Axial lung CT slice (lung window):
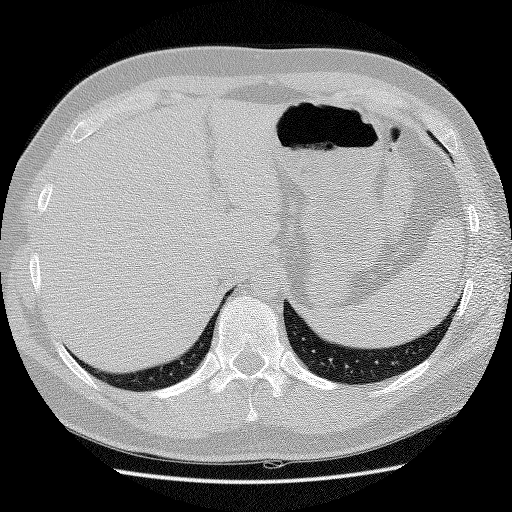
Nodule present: no